Question: hi i have a problem with google map loading in hidden fancybox

my example: <URL>
what can i do to fix this ??
this is my code:
'''
<body style="padding: 20px;">
<!--[if lt IE 7]><p class=chromeframe>Your browser is <em>ancient!</em> <a href="http://browsehappy.com/">Upgrade to a different browser</a> or <a href="http://www.google.com/chromeframe/?redirect=true">install Google Chrome Frame</a> to experience this site.</p><![endif]-->
<header>
<a id="inline" href="#inline1" >show map</a>
</header>
<div role="main">
<div id="inline1" style="width:800px; height: 350px; display: none;">
<div id="map_canvas" style="width: 100%; height: 100%"></div>
</div>
</div>
<script src="//ajax.googleapis.com/ajax/libs/jquery/1.7.1/jquery.min.js"></script>
<script>window.jQuery || document.write('<script src="js/libs/jquery-1.7.1.min.js"><\/script>')</script>
<script src="js/plugins.js"></script>
<script src="js/libs/jquery.fancybox.pack.js"></script>
<script src="js/libs/jquery.mousewheel-3.0.6.pack.js"></script>
<script src="js/script.js"></script>
<script type="text/javascript">
var map="";
$(document).ready(function(){
$("a#inline").fancybox({
'hideOnContentClick': false, // so you can handle the map
'overlayColor' : '#ccffee',
'overlayOpacity' : 0.2,
'autoDimensions': true, // the selector #mapcontainer HAS css width and height
'onComplete': function(){
google.maps.event.trigger(map, "resize");
},
'onCleanup': function() {
var myContent = this.href;
$(myContent).unwrap();
} // fixes inline bug
});
// map
map = new google.maps.Map(
document.getElementById("map_canvas"), {
zoom: 9,
center: new google.maps.LatLng(49.261226,-123.113928),
mapTypeId: google.maps.MapTypeId.TERRAIN
}
);
}); // ready
</script>
</body>
'''
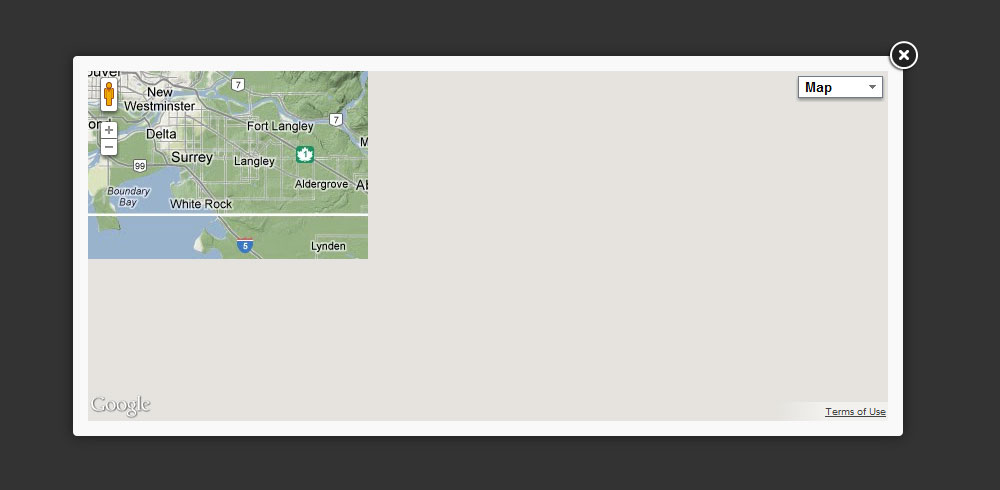
Answer: There is no 'onComplete' in fancyBox V2 anymore, it's called 'afterLoad' now.
But you better use 'afterShow' , it fires a little bit later.
<URL>